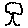
Label: tree